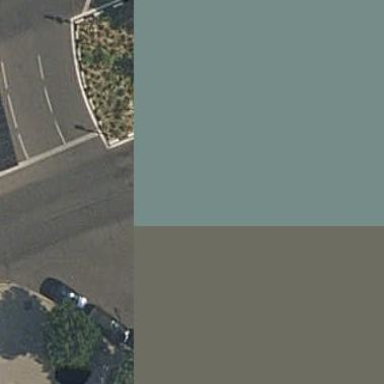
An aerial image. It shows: Kerb serving as barrier.